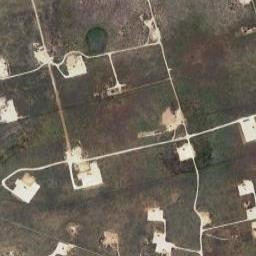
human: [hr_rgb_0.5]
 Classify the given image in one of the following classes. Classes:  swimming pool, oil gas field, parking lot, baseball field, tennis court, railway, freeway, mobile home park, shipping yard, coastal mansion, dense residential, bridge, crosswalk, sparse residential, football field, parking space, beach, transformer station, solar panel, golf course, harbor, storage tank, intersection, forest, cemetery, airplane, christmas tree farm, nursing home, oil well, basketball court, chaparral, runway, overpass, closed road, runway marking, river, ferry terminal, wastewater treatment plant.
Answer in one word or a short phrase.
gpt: oil gas field